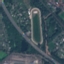
Land use / land cover: Highway